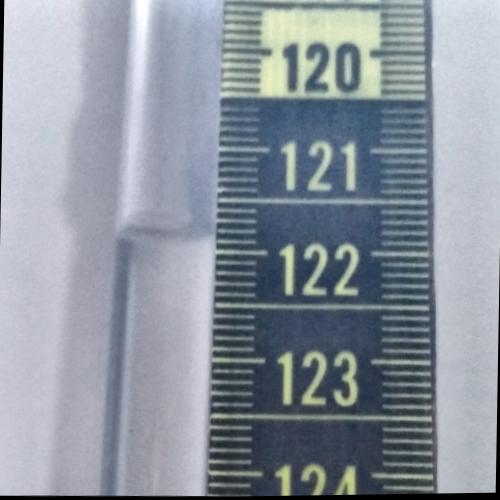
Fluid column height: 121.9 cm